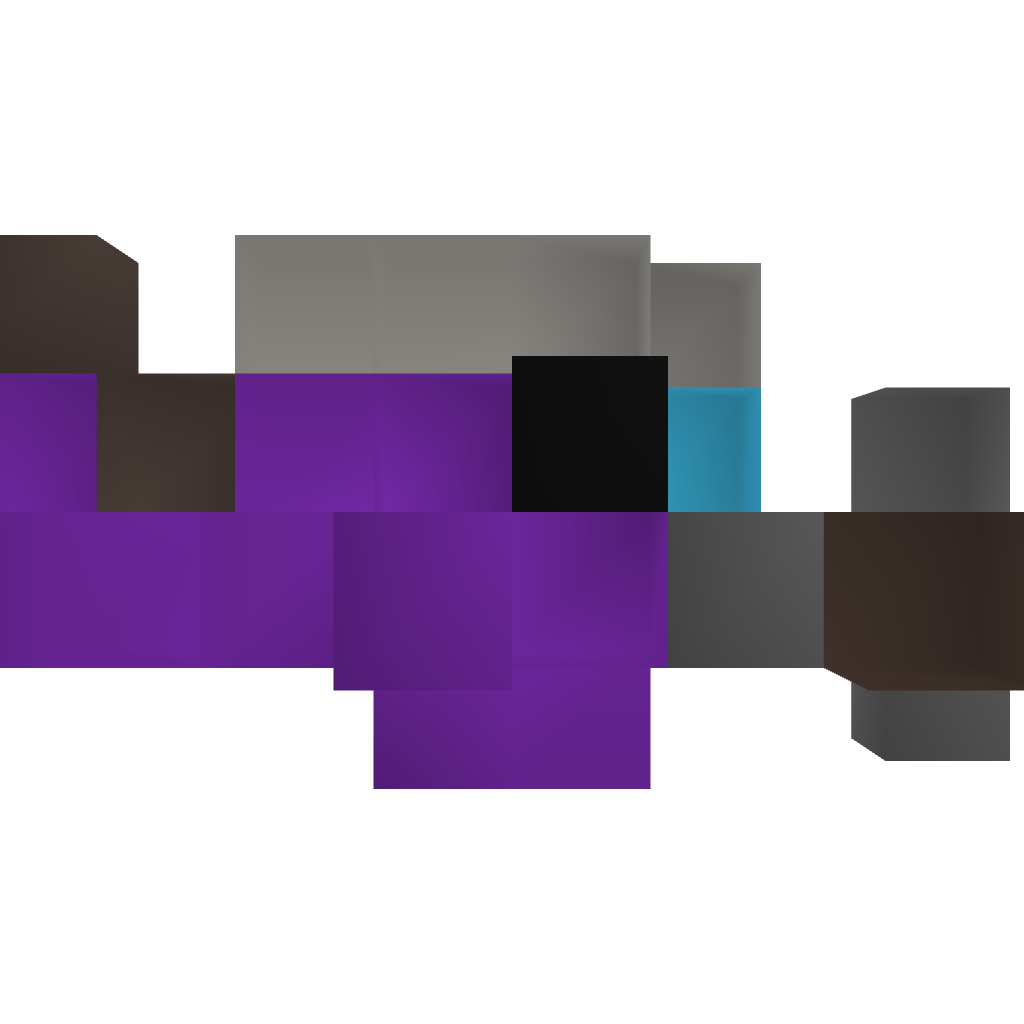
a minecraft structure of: Fighter Kn 184 F